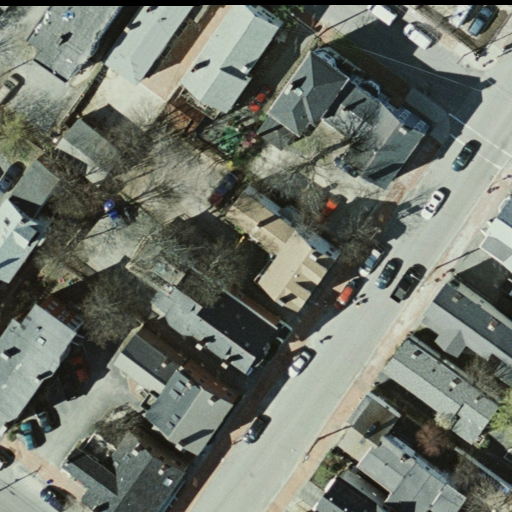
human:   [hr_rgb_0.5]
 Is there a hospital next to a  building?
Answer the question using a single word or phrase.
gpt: yes

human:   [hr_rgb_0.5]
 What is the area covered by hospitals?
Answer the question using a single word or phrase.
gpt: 291m2

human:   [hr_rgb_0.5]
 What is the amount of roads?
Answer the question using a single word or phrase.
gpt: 3

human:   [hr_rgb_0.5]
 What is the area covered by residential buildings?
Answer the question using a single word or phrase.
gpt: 3002m2

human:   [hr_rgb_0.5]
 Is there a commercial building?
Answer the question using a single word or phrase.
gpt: no

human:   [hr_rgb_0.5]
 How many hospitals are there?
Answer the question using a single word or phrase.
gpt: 1

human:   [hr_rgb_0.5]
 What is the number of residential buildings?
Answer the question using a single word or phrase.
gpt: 15

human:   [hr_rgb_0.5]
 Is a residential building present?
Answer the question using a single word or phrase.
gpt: yes

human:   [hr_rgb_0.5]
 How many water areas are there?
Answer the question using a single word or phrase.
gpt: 0

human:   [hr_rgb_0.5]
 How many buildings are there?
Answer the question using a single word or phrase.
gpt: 15

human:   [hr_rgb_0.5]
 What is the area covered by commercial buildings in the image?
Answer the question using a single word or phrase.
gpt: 0m2

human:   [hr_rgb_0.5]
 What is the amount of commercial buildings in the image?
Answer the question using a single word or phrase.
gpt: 0

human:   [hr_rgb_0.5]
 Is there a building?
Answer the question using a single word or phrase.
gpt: yes

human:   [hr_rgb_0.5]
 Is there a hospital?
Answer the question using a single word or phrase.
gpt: yes

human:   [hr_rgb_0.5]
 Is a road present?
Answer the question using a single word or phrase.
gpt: yes

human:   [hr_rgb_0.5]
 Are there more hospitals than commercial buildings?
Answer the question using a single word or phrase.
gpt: yes

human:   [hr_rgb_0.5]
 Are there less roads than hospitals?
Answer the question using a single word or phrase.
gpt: no

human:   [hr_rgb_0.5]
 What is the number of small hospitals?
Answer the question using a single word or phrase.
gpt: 0

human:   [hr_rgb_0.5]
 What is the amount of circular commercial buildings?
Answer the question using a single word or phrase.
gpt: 0

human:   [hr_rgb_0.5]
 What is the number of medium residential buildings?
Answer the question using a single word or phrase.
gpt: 12

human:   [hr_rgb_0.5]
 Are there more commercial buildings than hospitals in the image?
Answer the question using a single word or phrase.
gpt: no

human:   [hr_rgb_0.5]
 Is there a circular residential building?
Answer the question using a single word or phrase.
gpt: no

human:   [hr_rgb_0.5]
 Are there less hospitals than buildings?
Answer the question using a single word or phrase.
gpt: yes

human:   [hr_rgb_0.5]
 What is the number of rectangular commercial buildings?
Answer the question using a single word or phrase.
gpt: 0

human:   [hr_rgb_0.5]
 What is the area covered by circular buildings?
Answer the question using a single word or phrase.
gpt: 0m2

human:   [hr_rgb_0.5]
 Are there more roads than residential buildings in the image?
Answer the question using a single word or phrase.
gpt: no

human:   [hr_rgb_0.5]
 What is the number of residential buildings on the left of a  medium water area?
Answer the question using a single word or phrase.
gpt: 0

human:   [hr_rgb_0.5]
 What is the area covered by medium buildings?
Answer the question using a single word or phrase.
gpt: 2875m2

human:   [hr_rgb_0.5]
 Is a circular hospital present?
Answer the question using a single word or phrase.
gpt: no

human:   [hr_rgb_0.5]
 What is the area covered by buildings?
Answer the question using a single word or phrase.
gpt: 3002m2

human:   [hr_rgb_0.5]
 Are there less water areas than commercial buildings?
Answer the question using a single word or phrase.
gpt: no

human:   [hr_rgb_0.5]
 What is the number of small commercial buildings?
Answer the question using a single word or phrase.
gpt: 0

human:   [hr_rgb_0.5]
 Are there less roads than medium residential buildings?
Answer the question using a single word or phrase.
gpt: yes

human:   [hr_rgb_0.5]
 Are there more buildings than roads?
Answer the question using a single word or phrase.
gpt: yes

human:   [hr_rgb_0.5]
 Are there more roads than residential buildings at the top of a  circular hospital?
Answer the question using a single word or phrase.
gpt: yes

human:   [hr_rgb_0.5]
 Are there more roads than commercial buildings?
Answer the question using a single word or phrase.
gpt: yes

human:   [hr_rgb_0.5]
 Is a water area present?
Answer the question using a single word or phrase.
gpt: no

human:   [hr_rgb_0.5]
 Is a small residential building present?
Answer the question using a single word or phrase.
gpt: yes

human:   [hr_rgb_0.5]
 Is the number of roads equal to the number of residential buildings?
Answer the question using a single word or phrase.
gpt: no

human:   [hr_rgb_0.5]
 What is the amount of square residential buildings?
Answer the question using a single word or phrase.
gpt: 0

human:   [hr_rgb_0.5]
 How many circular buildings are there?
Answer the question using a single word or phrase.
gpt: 0

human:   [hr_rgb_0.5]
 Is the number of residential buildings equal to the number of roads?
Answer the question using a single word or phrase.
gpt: no

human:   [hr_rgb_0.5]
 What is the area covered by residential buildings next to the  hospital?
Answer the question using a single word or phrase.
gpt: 3002m2

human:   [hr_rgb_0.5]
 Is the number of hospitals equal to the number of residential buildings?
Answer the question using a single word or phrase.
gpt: no

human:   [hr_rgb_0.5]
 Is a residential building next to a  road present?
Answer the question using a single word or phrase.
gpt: yes

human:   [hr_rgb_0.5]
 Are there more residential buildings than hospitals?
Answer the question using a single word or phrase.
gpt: yes

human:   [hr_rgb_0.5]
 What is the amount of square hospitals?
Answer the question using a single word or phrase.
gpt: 0

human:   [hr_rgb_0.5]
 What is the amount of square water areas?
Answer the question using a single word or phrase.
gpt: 0

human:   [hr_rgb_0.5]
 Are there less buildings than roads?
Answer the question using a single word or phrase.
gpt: no

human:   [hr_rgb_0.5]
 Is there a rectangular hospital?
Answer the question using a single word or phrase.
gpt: yes

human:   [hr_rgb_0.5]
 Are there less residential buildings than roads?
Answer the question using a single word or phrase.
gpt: no

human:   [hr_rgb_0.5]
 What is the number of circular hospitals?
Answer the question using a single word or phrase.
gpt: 0

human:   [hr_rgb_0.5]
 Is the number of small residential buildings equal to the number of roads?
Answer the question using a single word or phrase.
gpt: yes

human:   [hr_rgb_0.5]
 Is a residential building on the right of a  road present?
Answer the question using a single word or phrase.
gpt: yes

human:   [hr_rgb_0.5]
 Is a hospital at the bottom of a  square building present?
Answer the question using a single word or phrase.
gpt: no

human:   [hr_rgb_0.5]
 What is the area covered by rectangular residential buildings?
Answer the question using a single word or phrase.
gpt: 778m2

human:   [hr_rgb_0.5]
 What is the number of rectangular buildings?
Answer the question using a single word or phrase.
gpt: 6

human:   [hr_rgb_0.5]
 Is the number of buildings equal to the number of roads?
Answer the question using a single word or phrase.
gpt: no

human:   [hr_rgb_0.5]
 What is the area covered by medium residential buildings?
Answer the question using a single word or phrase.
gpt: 2875m2

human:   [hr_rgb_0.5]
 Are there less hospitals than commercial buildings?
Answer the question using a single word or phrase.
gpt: no

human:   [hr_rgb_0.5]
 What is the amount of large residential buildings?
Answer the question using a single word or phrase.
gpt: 0

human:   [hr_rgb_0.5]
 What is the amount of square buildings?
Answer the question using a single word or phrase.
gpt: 0

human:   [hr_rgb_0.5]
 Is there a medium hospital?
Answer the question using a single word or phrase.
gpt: yes

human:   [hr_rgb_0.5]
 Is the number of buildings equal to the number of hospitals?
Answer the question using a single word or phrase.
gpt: no